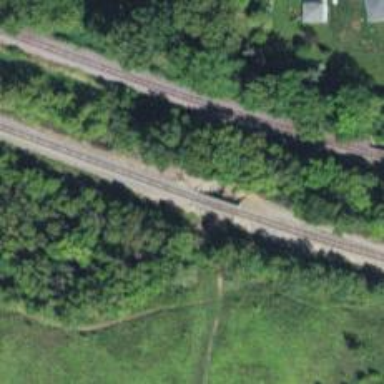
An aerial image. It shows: Railway bridge.